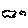
Label: cloud